Question: I have a answer to another guy question here <URL>
So I was playing with algorithms <URL>, and after benchmarking some functions I was wondering why a backwards loop was significantly slower than forward.

<URL>
---
> NOTE: This code below does not work as supposed to be, there are
others that work (thats not the point of this question), be aware
before Copying>Pasting it
'''
function occurrences(string, substring) {
var n = 0;
var c = 0;
var l = substring.length;
for (var i = 0, len = string.length; i < len; i++) {
if (string.charAt(i) == substring.charAt(c)) {
c++;
} else {
c = 0;
}
if (c == l) {
c = 0;
n++;
}
}
return n;
}
'''
'''
function occurrences(string, substring) {
var n = 0;
var l = substring.length - 1;
var c = l;
for (i = string.length; i > 1; i--) {
if (string.charAt(i) == substring.charAt(c)) {
c--;
} else {
c = l;
}
if (c < 0) {
c = l;
n++;
}
}
return n;
}
'''
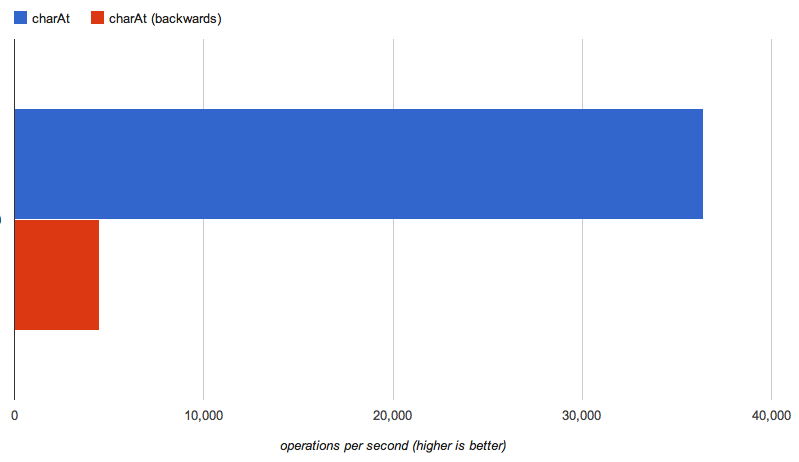
Answer: I found the bottle-neck myself.
when I did this
'''
for (i = string.length; i > 1; i--) {
'''
I accidentaly deleted the "var" from 'var i', so I've made 'i' global.
After fixing it I got the expected results.
'''
for (var i = string.length; i > 1; i--) {
'''
I never though that this may be a HUGE difference, so pay attention guys.
<URL>
# Before:

# After:

PS: for practical use, do NOT use this functions, the <URL> version is much faster.